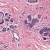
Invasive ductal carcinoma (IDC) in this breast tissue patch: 0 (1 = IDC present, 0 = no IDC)